Field crop: maize
Growth stage: 2
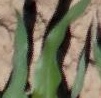
Species: maize